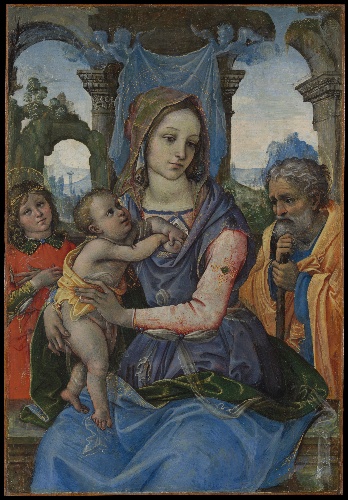
Title: Holy Family with an Angel
Artist: Raffaellino del Garbo (also known as Raffaelle de' Capponi and Raffaelle de' Carli)
Artist bio: Italian, San Lorenzo a Vigliano, near Florence, ca. 1470–after 1527 Florence
Date: ca. 1490
Object type: Painting
Classification: Paintings
Medium: Tempera on canvas, transferred from wood
Dimensions: 22 x 15 in. (55.9 x 38.1 cm)
Department: European Paintings
Credit line: Bequest of Benjamin Altman, 1913
Accession year: 1914
Repository: Metropolitan Museum of Art, New York, NY
Tags: Madonna and Child|Saint Joseph|Angels